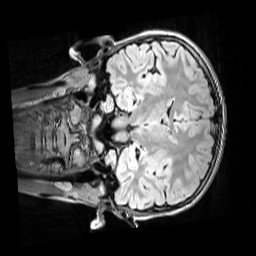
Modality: FLAIR
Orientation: coronal
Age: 9
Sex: female
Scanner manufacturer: siemens
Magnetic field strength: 3 T
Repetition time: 5 s
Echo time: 0.388 s